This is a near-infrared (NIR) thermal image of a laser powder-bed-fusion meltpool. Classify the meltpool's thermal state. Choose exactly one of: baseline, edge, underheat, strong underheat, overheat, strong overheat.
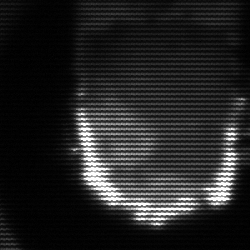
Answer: baseline